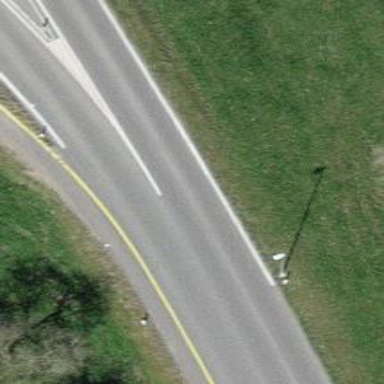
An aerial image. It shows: Asphalt cycleway.